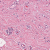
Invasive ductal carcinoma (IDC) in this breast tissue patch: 0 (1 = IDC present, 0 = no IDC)